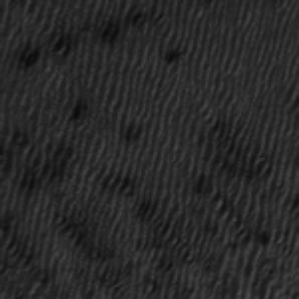
Label: frost